Question: I processed SRTM raster data to generate shapefiles -> geojson -> topojson so I may feed D3js with a suitable format.
The result look like this (the blue area is my oversized svg canvas):

(west border, North, East, South) :
'''
// India geo-frame borders in decimal 0
var WNES = { "W": 67.0, "N":37.5, "E": 99.0, "S": 5.0 };
// India geo-center :
var latCenter = (WNES.S + WNES.N)/2,
lonCenter = (WNES.W + WNES.E)/2;
// HTML expected frame dimensions
var width = 713,
height = 724;
// Projection: projection, center coord, scale(?), translate:
var projection = d3.geo.mercator()
.center([lonCenter, latCenter])
.scale(width)
.translate([width/2, height/2]); // this push into the center of the html frame
// SVG injection:
var svg = d3.select("body").append("svg")
.attr("width", width)
.attr("height", height);
'''
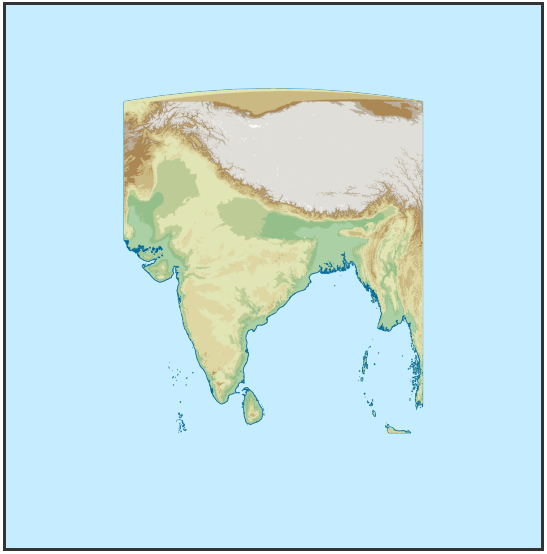
Answer: I reused some code from Bostock & al, with some edits so you input your focus (decimal coordinates):
'''
var WNES = { "W": 67.0, "N":37.5, "E": 99.0, "S": 5.0 };
'''
and the target svg canvas' (px) such :
'''
var width = 600,
'''
to automatically set the svg canvas' , the , and in order to focus the display only on and fully on the target geo area.
'''
// 1. -------------- SETTINGS ------------- //
// India geo-frame borders (decimal 0)
var WNES = { "W": 67.0, "N":37.5, "E": 99.0, "S": 5.0 };
// Geo values of interest :
var latCenter = (WNES.S + WNES.N)/2, // will not be used
lonCenter = (WNES.W + WNES.E)/2, // will not be used
geo_width = (WNES.E - WNES.W),
geo_height= (WNES.N - WNES.S);
// HTML expected frame dimensions
var width = 600,
height = (geo_height / geo_width) * width ; // height function of width with ratio of geo-frame (later requires equirectangular projection!)
// Projection: projection, reset scale and reset translate
var projection = d3.geo.equirectangular()
.scale(1)
.translate([0, 0]);
// Normal stuff: SVG injection:
var svg = d3.select("body").append("svg")
.attr("width", width)
.attr("height", height);
// Normal stuff: Path
var path = d3.geo.path()
.projection(projection)
.pointRadius(4);
// Data (getJSON: TopoJSON)
d3.json("final.json", showData);
// 2. ---------- FUNCTION ------------- //
function showData(error, fra) {
var Levels = topojson.feature(fra, fra.objects.levels);
// Focus area box compute to derive scale & translate.
var b = path.bounds(Levels), // get data's bounds as [ [left, bottom], [right, top] ] [[W, S], [E, N]]
s = 1 / Math.max((b[1][0] - b[0][0]) / width, (b[1][1] - b[0][1]) / height),
t = [(width - s * (b[1][0] + b[0][0])) / 2, (height - s * (b[1][1] + b[0][1])) / 2];
// Projection update
projection
.scale(s)
.translate(t);
//Normal stuff: Append my topojson objects => svg layers
svg.append("path")
.datum(Levels)
.attr("d", path)
svg.selectAll(".levels")
.data(topojson.feature(fra, fra.objects.levels).features)
.enter().append("path")
.attr("class", function(d) { return "Topo_" + d.properties.name; })
.attr("data-elev", function(d) { return d.properties.name; })
.attr("d", path)
}
'''
Result is perfect:

See:
- <URL> -- tutorial with makefile and html-d3js code.